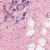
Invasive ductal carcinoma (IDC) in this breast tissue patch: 0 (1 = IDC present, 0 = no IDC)